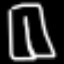
Label: pants